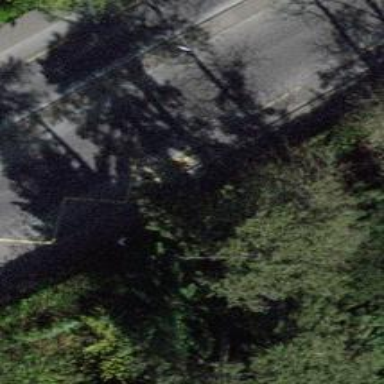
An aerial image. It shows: Asphalt sidewalk leading to platform for public transport.